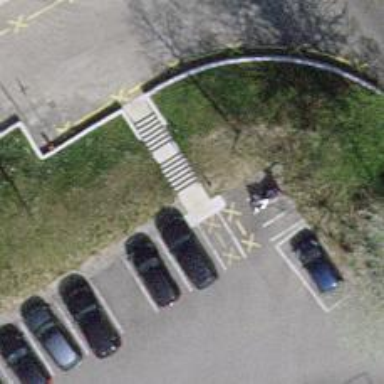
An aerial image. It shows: Set of concrete steps.